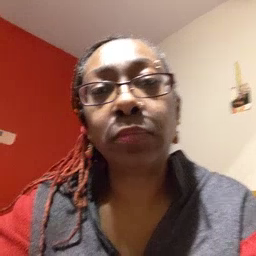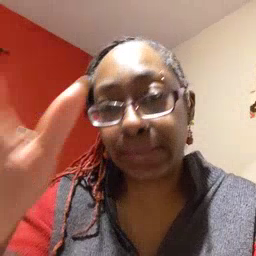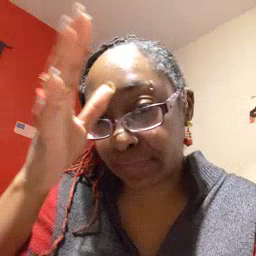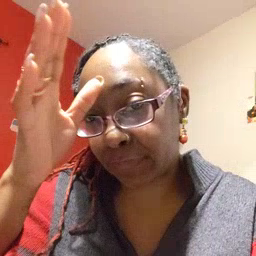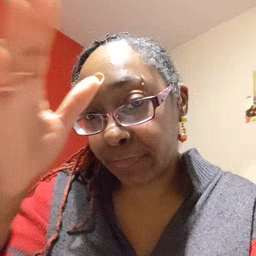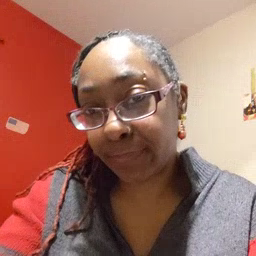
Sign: dad